Field crop: maize
Growth stage: 1
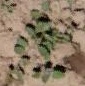
Species: convolvulus